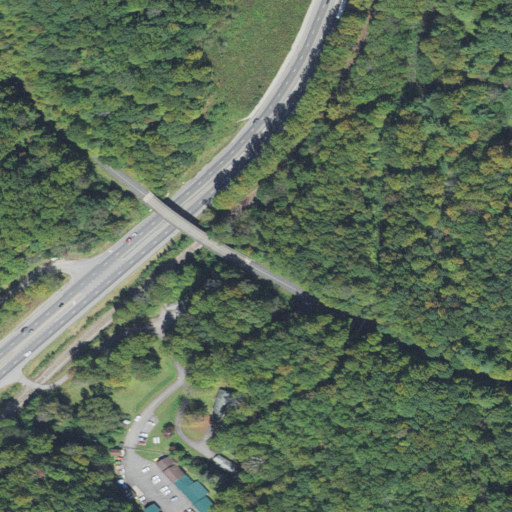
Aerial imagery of gap in North Carolina named Balsam Gap containing deciduous forest, open development, low intensity development, medium intensity development, and mixed forest